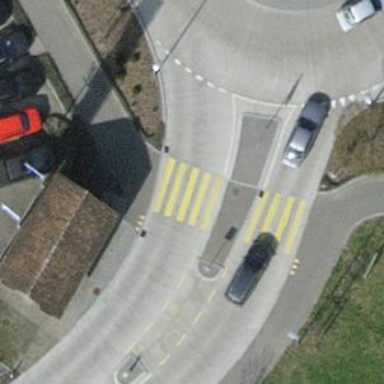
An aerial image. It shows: Uncontrolled zebra crossing with pedestrian island.